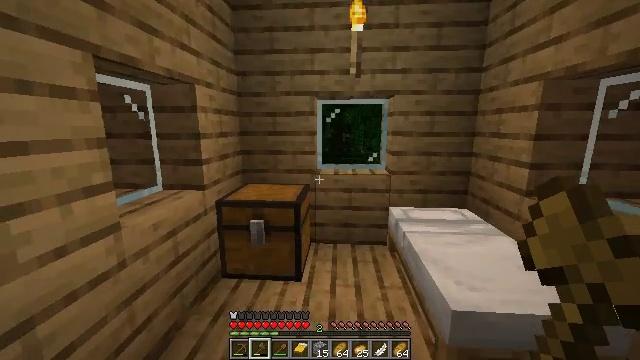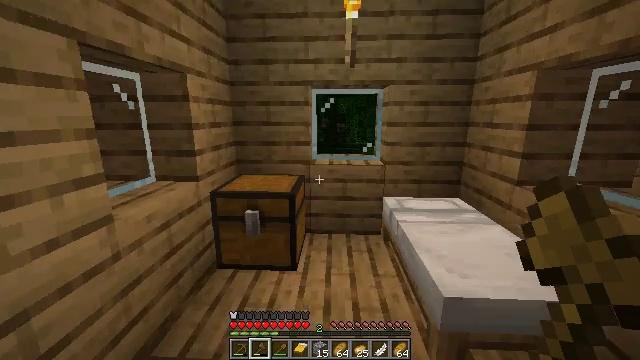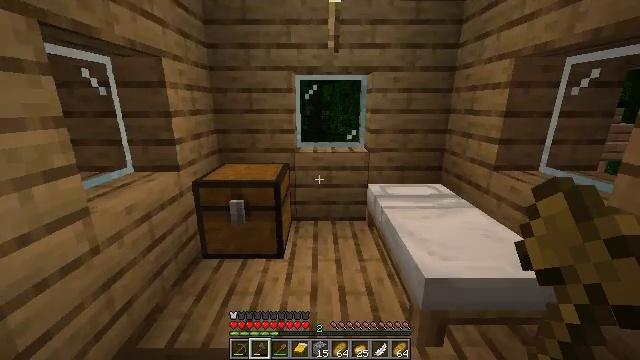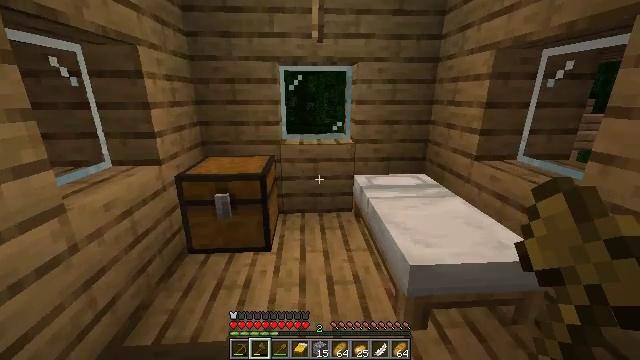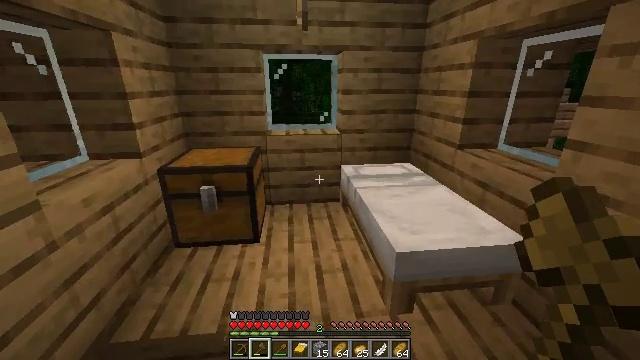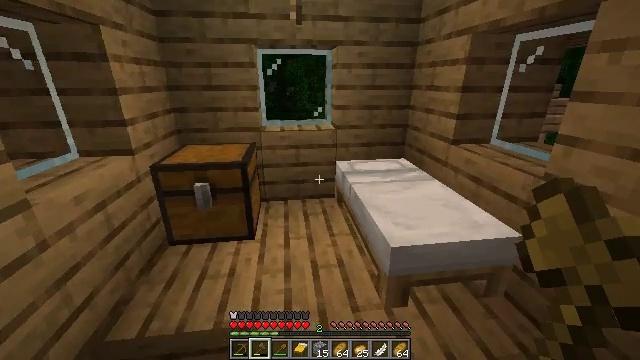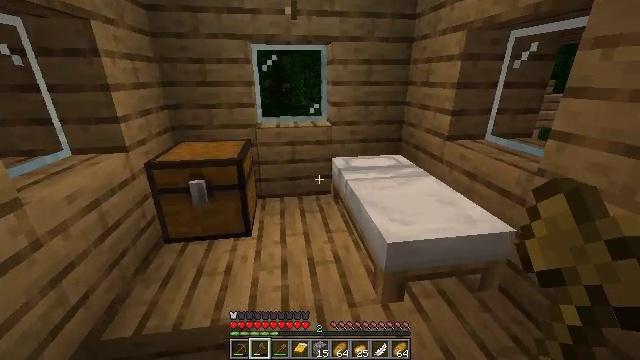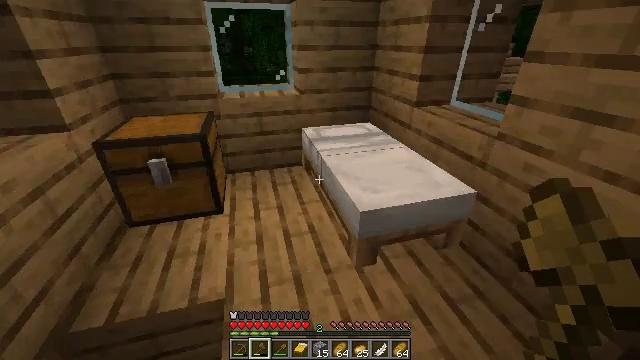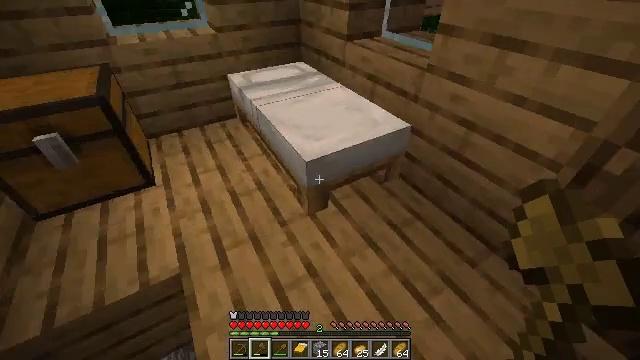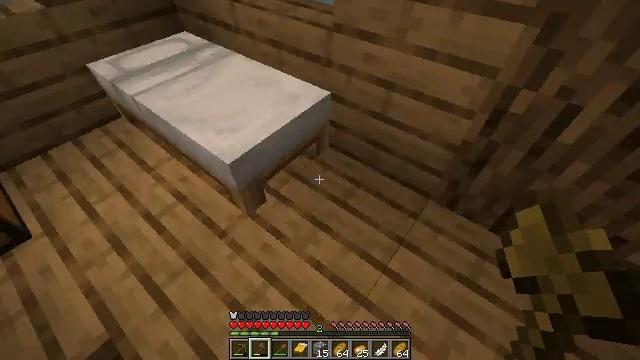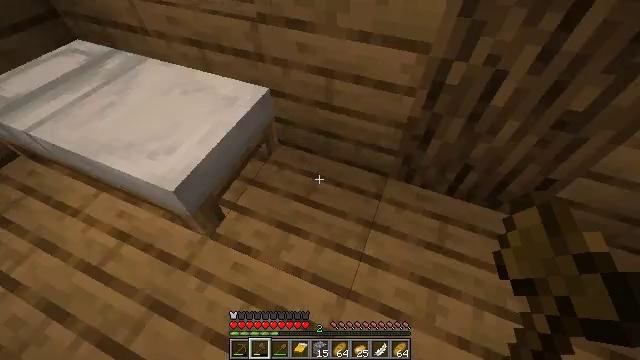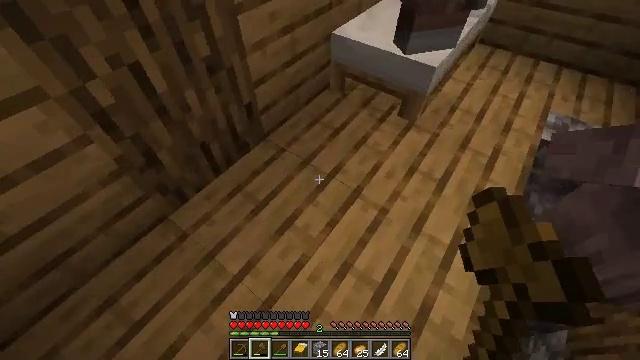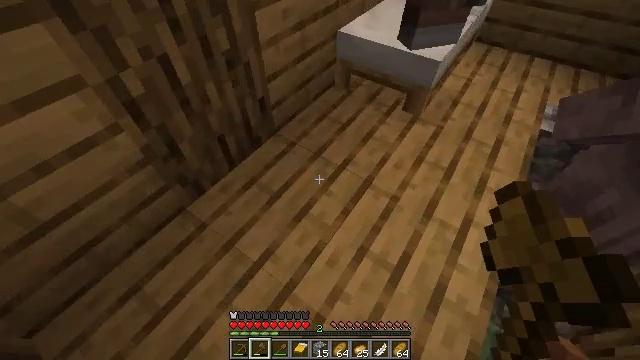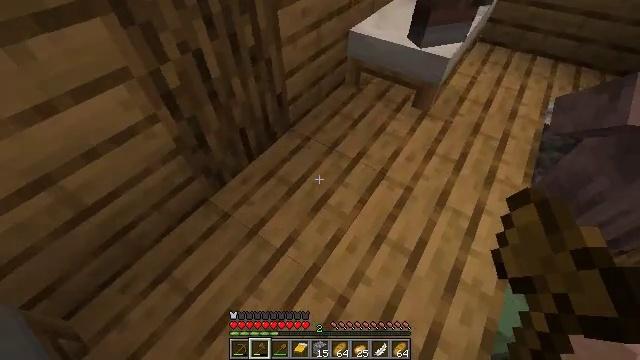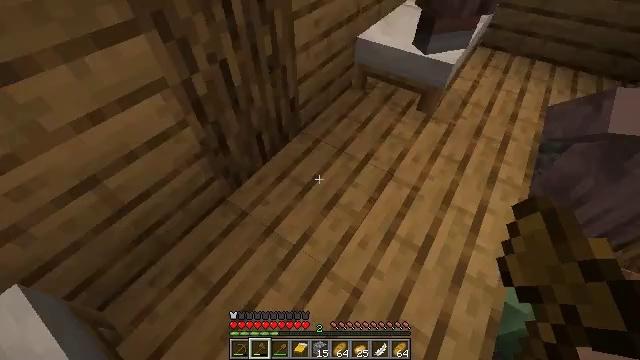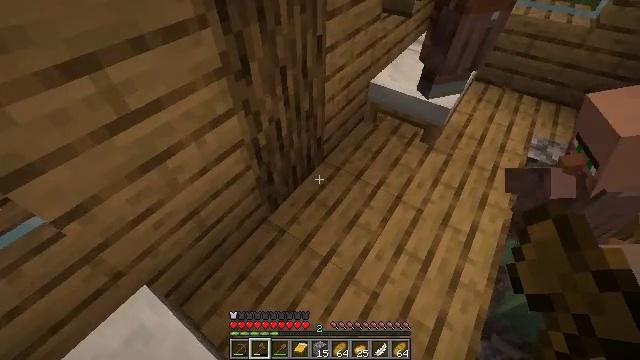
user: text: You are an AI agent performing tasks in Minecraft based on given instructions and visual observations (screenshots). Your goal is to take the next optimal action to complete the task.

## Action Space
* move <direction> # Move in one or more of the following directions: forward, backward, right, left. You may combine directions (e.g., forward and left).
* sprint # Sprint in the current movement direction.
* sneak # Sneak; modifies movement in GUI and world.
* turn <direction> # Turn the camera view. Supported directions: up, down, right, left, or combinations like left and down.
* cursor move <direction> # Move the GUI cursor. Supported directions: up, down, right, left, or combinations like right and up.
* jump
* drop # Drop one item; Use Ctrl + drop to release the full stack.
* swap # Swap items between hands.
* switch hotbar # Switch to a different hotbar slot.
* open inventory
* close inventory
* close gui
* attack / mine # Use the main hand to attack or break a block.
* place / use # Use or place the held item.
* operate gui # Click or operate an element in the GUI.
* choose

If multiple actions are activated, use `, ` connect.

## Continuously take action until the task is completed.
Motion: motion action
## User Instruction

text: Gather some oak stairs for reuse.
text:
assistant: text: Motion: turn right and down
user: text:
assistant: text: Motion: turn right and down
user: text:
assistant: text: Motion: turn right and down
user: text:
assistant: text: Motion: turn right and down
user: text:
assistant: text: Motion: turn right
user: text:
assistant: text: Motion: no_op
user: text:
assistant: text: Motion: move forward, turn right and down
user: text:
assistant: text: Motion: move forward, turn right and down
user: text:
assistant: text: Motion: move forward, turn right and down
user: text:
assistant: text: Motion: turn right and down
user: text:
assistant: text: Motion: move back and move left, turn right
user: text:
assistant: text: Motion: move back and move left, turn right
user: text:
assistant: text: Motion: move back and move left
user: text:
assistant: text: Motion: move back and move left
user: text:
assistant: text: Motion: turn up
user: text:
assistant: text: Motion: turn left and up
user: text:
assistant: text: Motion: no_op
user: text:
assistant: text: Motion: no_op
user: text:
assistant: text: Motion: no_op
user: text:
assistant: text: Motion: no_op
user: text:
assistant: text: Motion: turn right and up
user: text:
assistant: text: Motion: turn right
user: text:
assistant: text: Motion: turn right
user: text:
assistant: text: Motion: turn right
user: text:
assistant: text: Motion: turn right and up
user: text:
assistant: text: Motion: turn right and up
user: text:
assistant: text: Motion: turn right and up
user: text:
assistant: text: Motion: move back, turn right and up
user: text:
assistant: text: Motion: move back, turn right and up
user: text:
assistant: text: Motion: move back, turn up